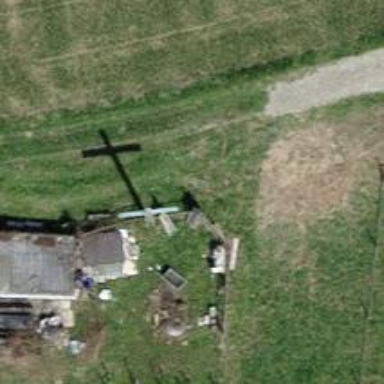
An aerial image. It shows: Historic wayside cross.